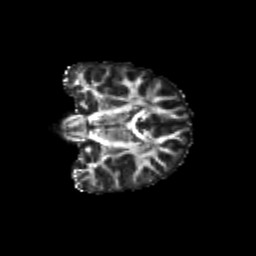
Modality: FA
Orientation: coronal
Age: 11
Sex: male
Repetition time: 9.512 s
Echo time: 0.089 s